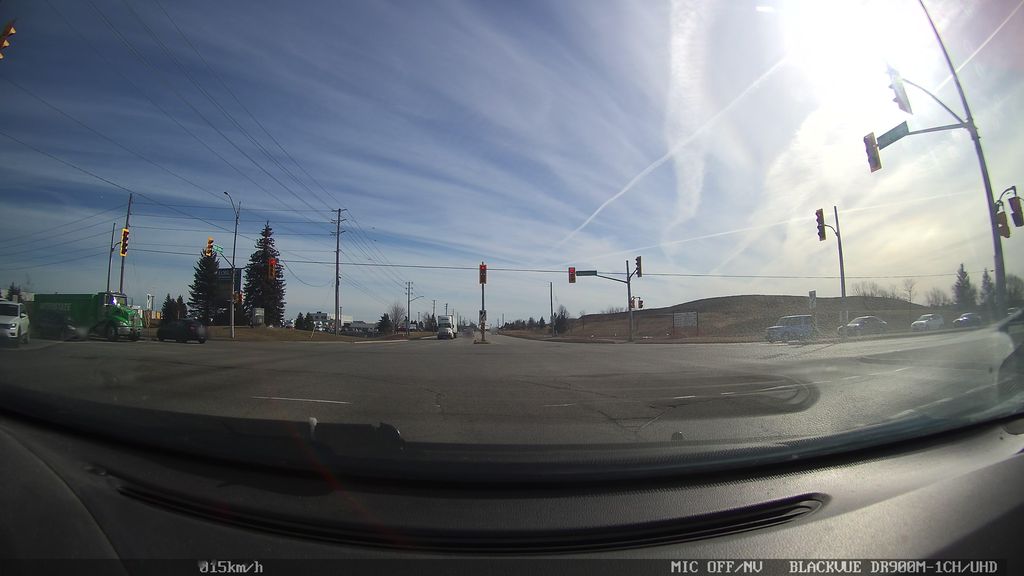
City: kitchener-waterloo